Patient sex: M
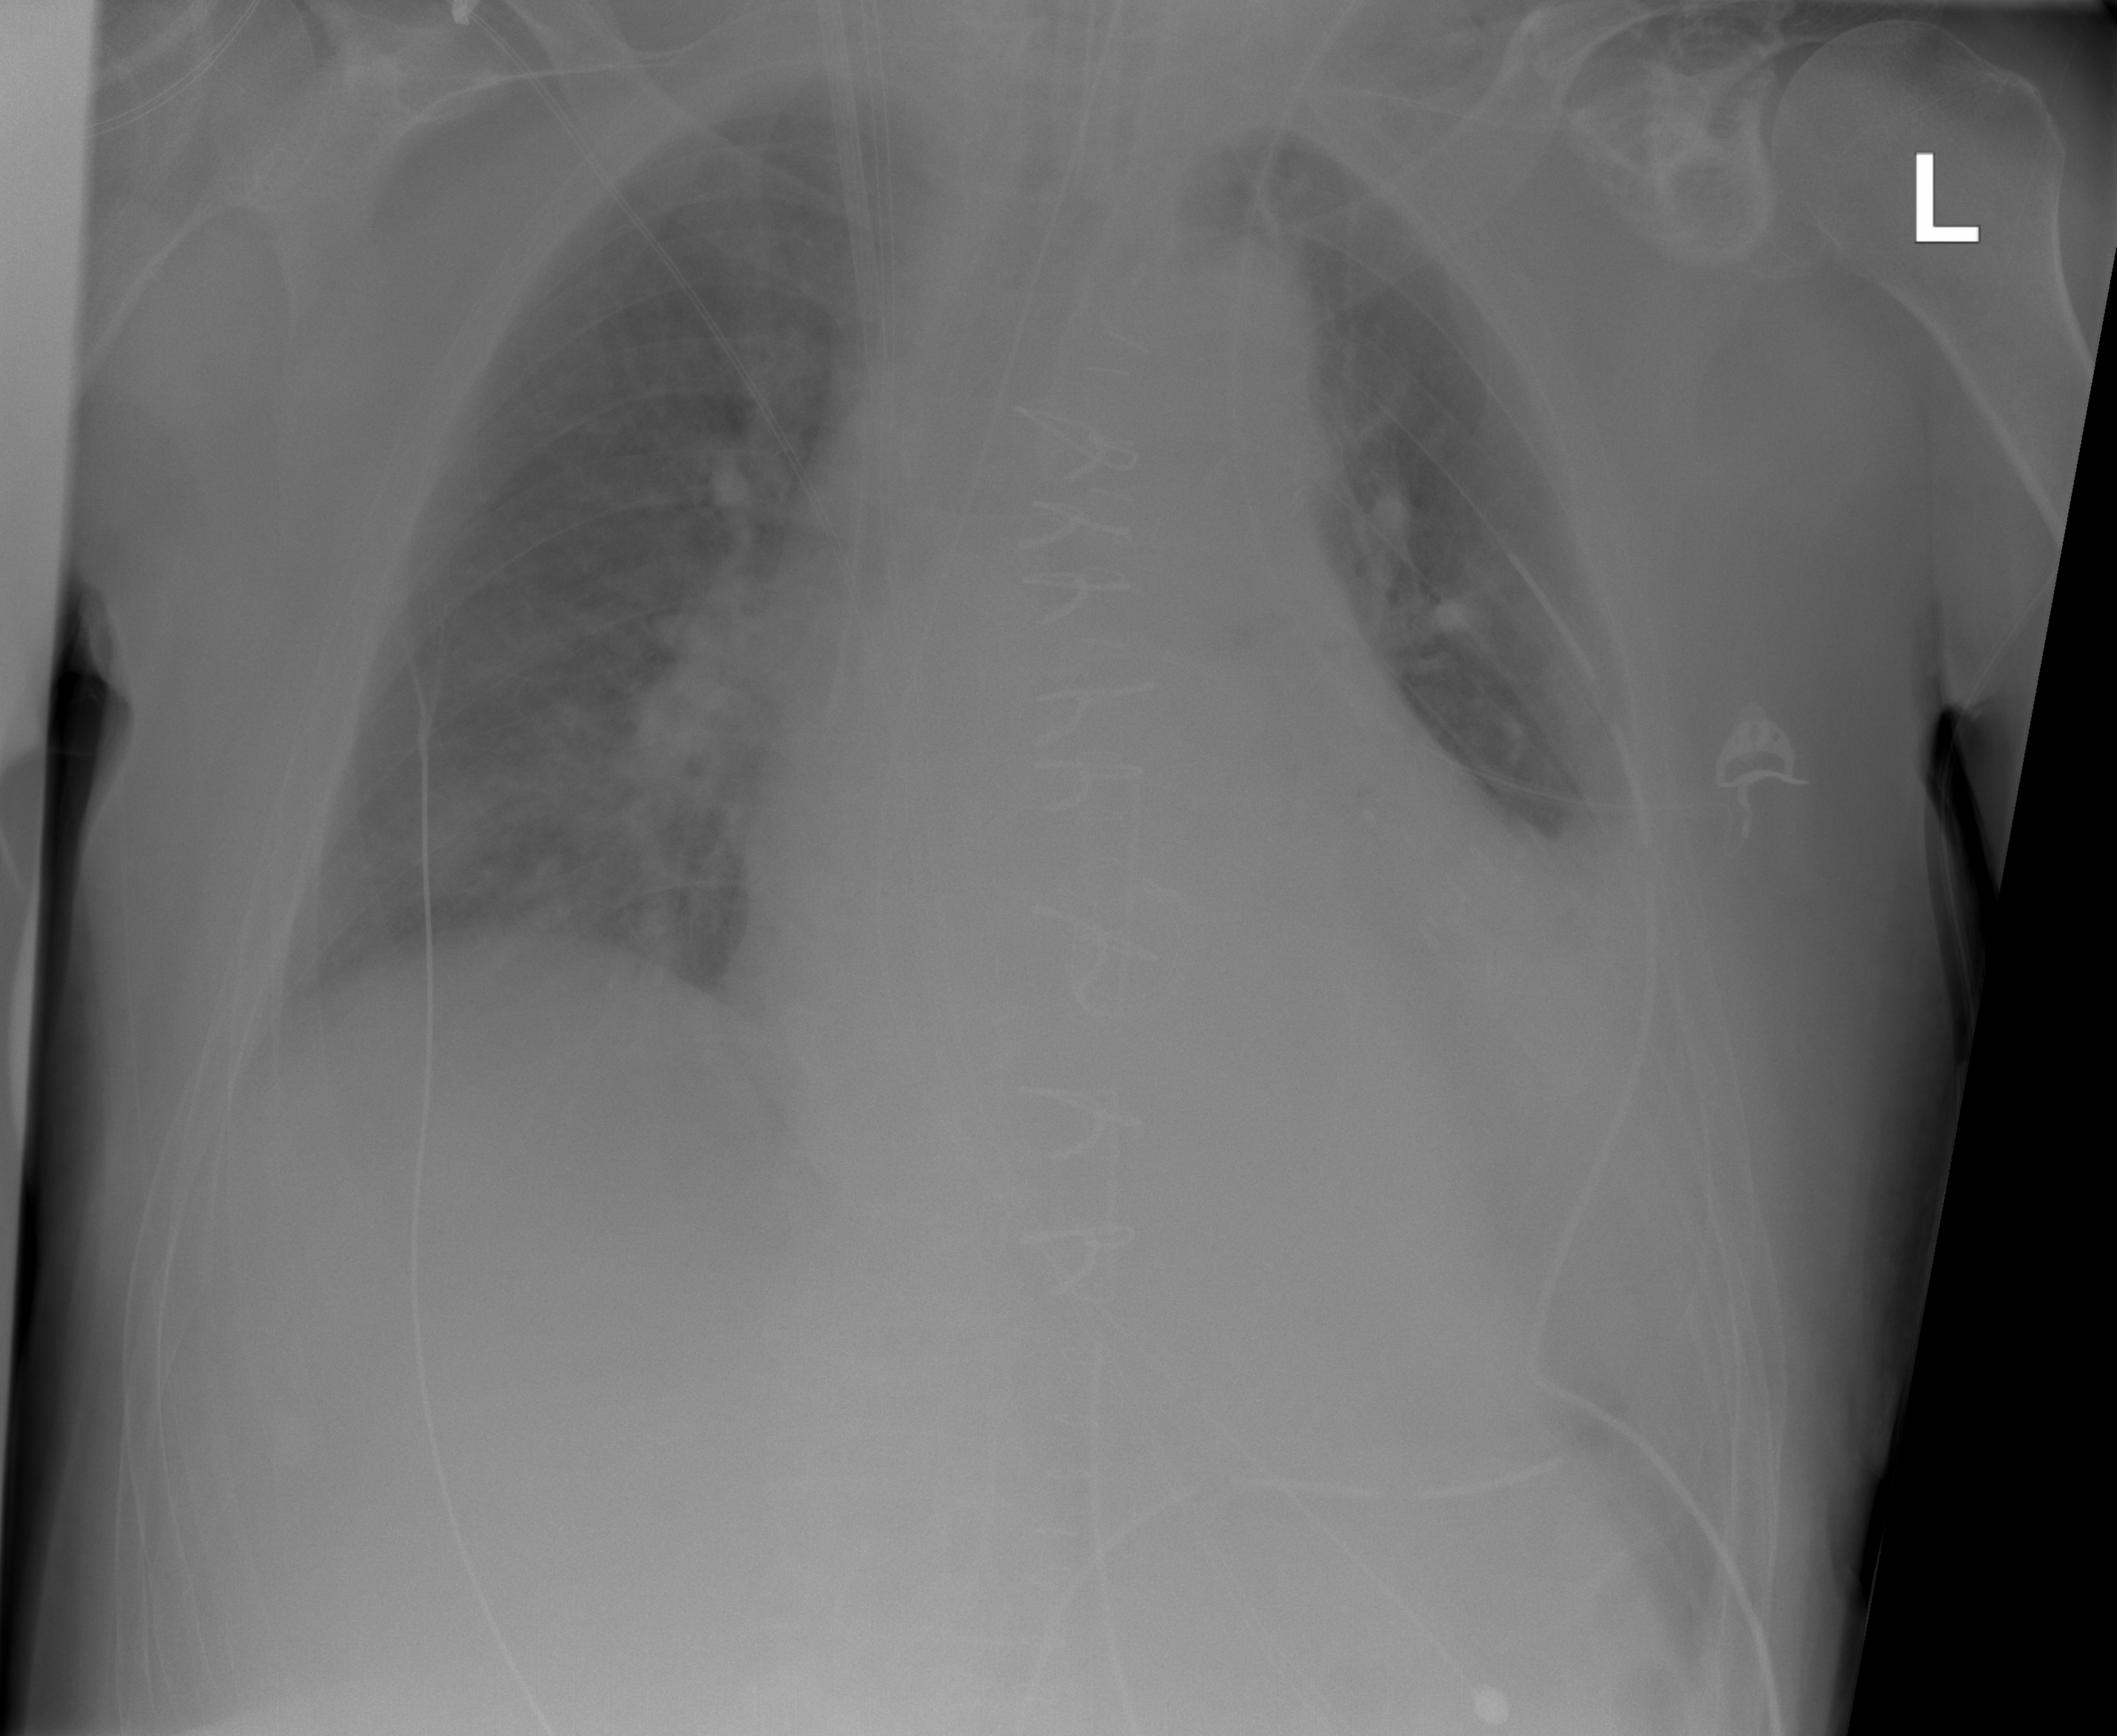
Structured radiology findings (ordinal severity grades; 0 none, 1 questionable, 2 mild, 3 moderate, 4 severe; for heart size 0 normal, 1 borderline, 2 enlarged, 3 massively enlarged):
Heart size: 2
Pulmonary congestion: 2
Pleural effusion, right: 1
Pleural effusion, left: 2
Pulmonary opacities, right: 2
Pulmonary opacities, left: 1
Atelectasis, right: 1
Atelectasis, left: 2